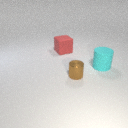
large red rubber cube behind small brown metal cylinder